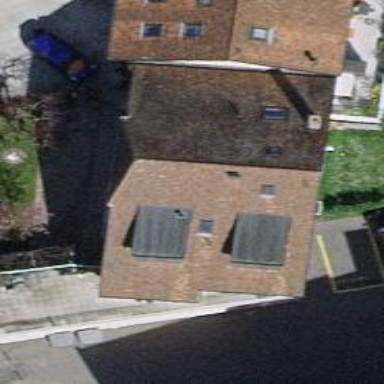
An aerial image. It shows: Gabled roof apartments building.